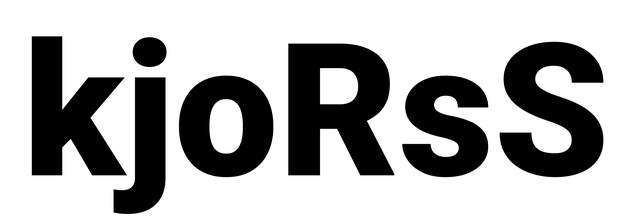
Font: Roboto_Black